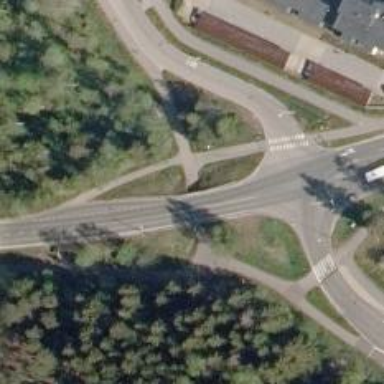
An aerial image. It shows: Cycleway with asphalt surface designed for Nordic skiing. It is groomed for backcountry use.